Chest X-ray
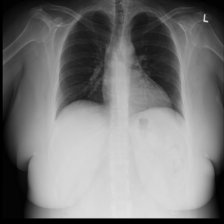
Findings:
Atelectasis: negative
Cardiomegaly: negative
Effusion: negative
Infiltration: positive
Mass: negative
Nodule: negative
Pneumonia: negative
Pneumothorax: negative
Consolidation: negative
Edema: negative
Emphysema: negative
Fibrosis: negative
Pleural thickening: negative
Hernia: negative